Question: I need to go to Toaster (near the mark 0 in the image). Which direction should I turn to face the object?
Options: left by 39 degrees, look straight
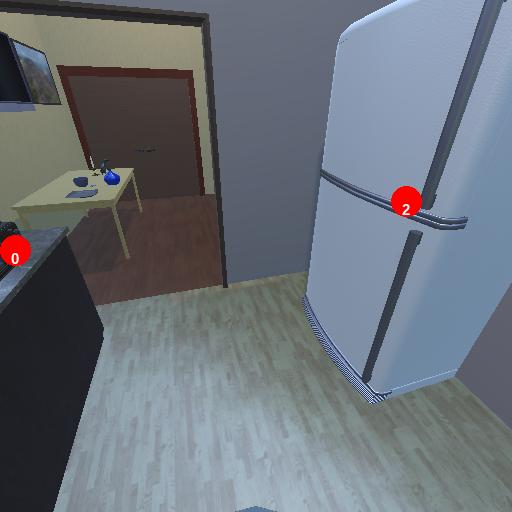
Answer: left by 39 degrees